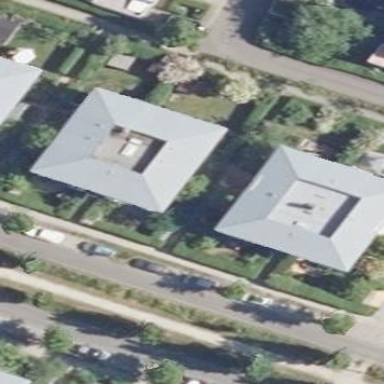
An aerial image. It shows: Apartment building with quadruple saltbox roof shape.